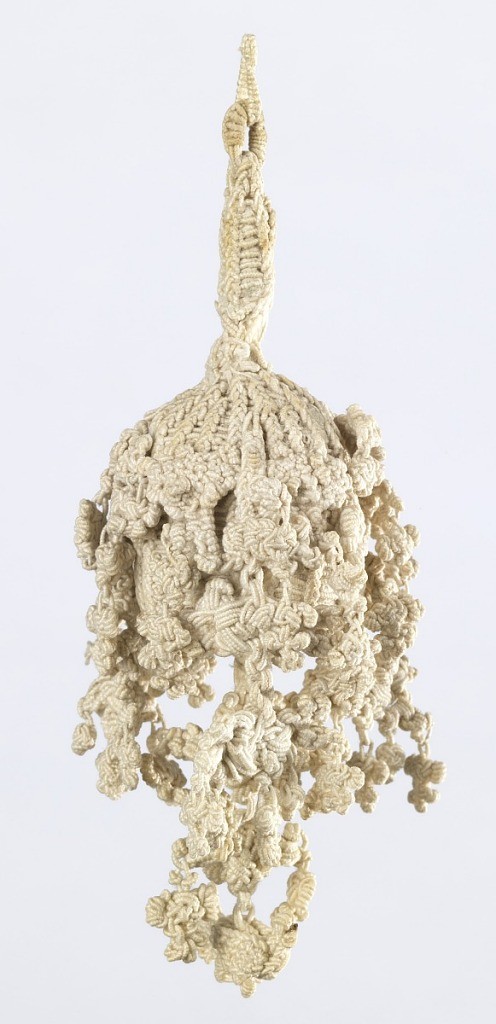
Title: Tassel
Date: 17th century
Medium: linen, wood Technique: braided and knotted Label: Braided and knotted linen, wood core
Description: White linen tassel with braided stem connected to egg-shape base. Core is braided over and from it hang multiple knotted elements--the longest from the center with a bird figure.